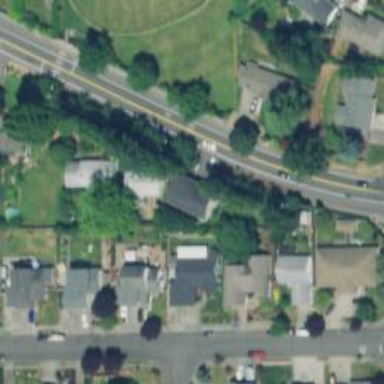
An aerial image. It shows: Secondary road with sidewalk on the left.